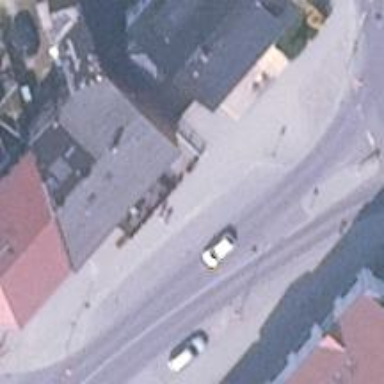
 and there is cycle track on both sides as well."